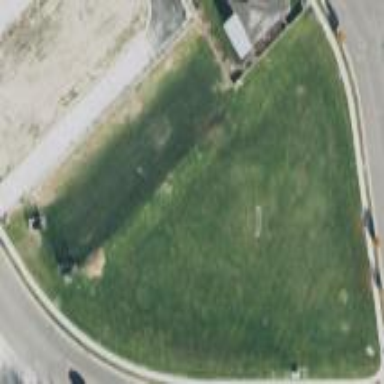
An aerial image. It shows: Well-maintained park with mown grass.